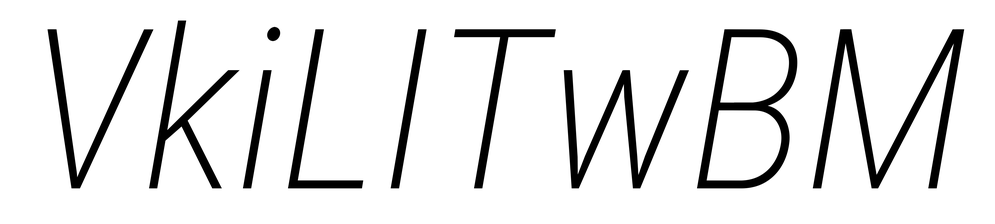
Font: Roboto-Italic_Condensed_ExtraLight_Italic